Interaction volume radius: 5 \u00c5
Interaction volume height: 10 \u00c5
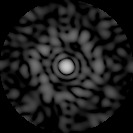
Disorder parameter: 0.8174